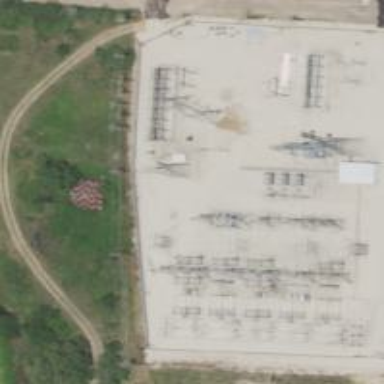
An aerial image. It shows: There is distribution substation enclosed by fence.